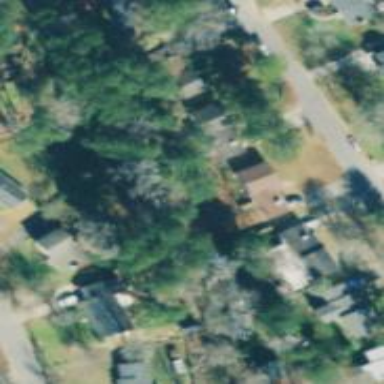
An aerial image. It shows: Neighborhood.